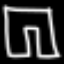
Label: pants